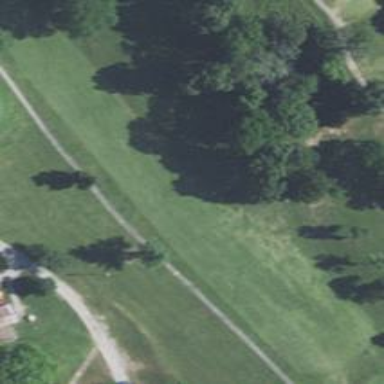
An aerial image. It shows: Grassy area designated as golf fairway.